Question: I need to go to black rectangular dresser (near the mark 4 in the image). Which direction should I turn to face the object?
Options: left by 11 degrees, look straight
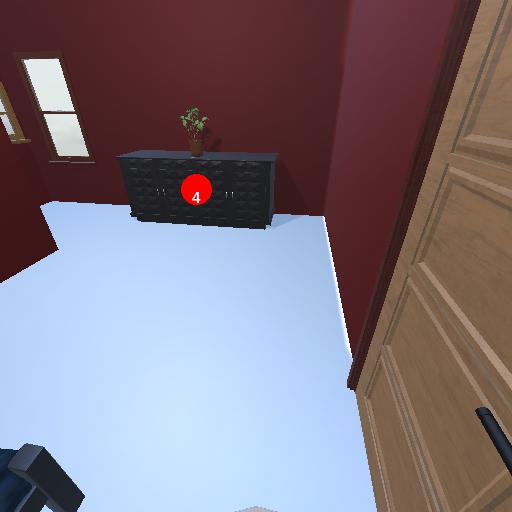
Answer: left by 11 degrees